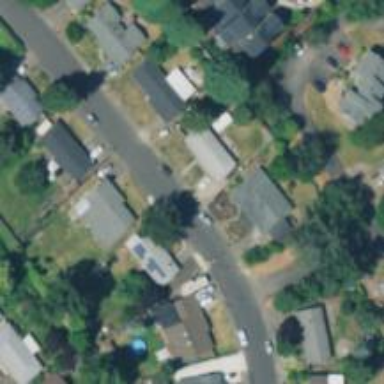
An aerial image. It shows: Residential road with separate sidewalk.